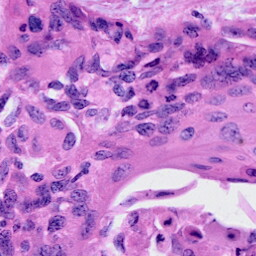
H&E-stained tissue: Cervix